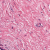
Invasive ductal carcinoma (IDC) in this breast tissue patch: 0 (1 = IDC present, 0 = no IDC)